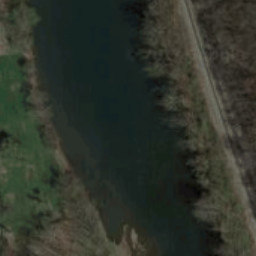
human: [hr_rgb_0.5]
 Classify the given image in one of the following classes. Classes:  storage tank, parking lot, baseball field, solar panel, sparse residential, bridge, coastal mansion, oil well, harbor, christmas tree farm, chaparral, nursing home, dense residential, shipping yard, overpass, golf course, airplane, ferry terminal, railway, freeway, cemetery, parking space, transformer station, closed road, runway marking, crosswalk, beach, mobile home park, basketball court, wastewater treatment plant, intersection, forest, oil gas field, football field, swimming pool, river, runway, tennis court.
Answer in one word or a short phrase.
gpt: river